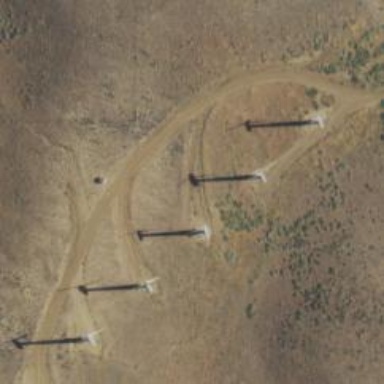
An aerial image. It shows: Wind generator is in the picture.